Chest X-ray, AP view. Patient: 8 years old, sex M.
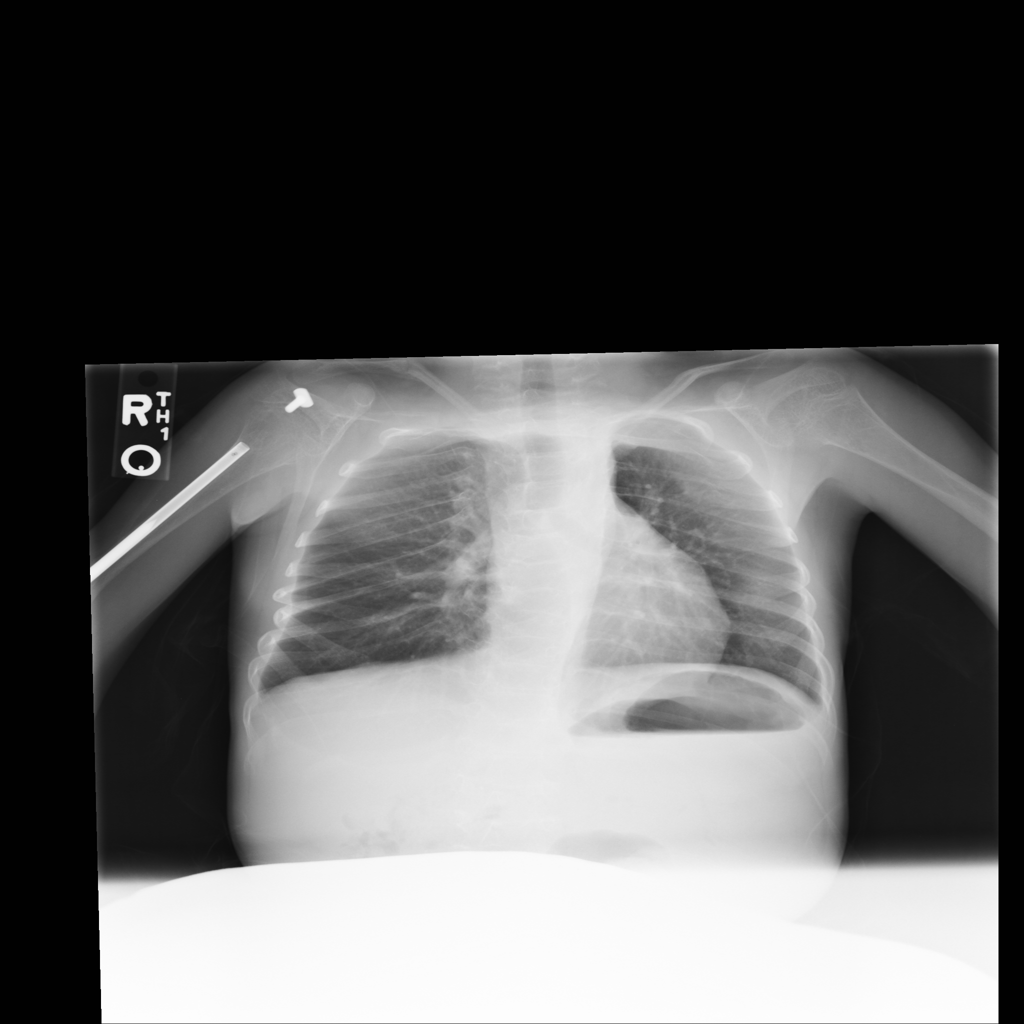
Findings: No Finding